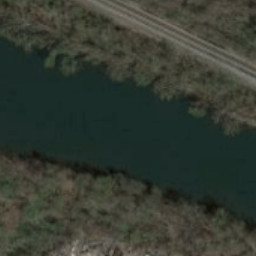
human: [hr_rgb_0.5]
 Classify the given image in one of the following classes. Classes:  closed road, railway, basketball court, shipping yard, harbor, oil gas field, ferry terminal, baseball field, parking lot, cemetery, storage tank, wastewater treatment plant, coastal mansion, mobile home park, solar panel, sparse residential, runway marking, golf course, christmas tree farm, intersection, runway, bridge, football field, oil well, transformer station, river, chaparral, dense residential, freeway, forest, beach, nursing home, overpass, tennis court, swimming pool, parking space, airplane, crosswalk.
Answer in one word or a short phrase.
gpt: river